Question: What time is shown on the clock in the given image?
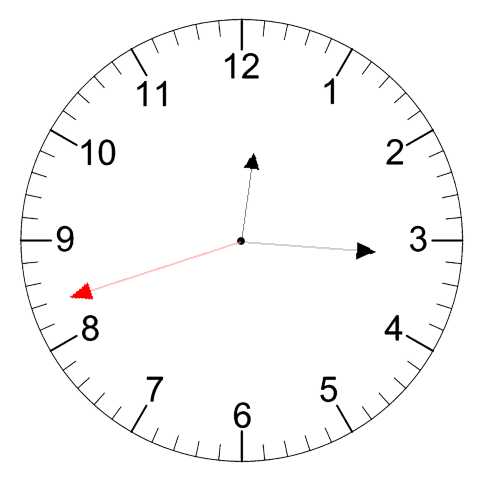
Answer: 12:15:42